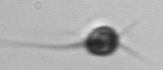
Label: Acanthoica_quattrospina